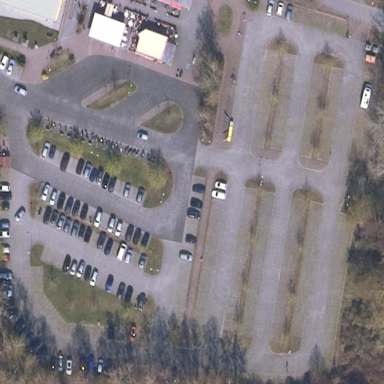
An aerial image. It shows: Parking area with surface.